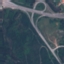
Land use / land cover: Highway